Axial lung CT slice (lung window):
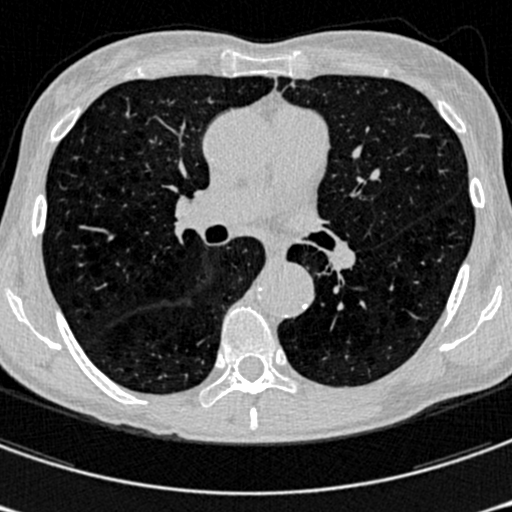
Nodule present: no